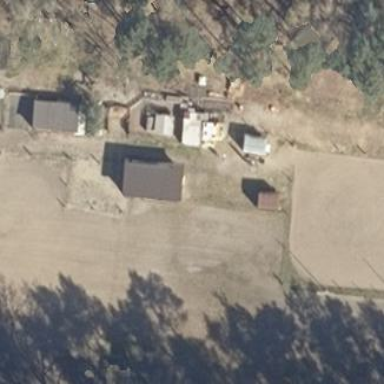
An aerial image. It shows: Farmyard area.